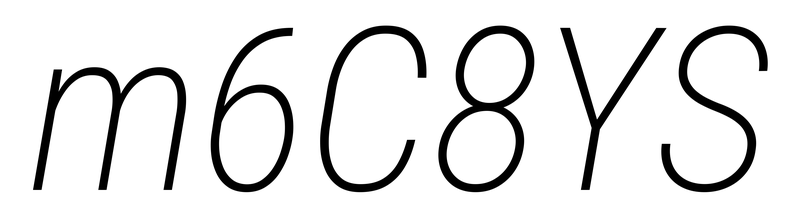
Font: Roboto-Italic_Condensed_ExtraLight_Italic